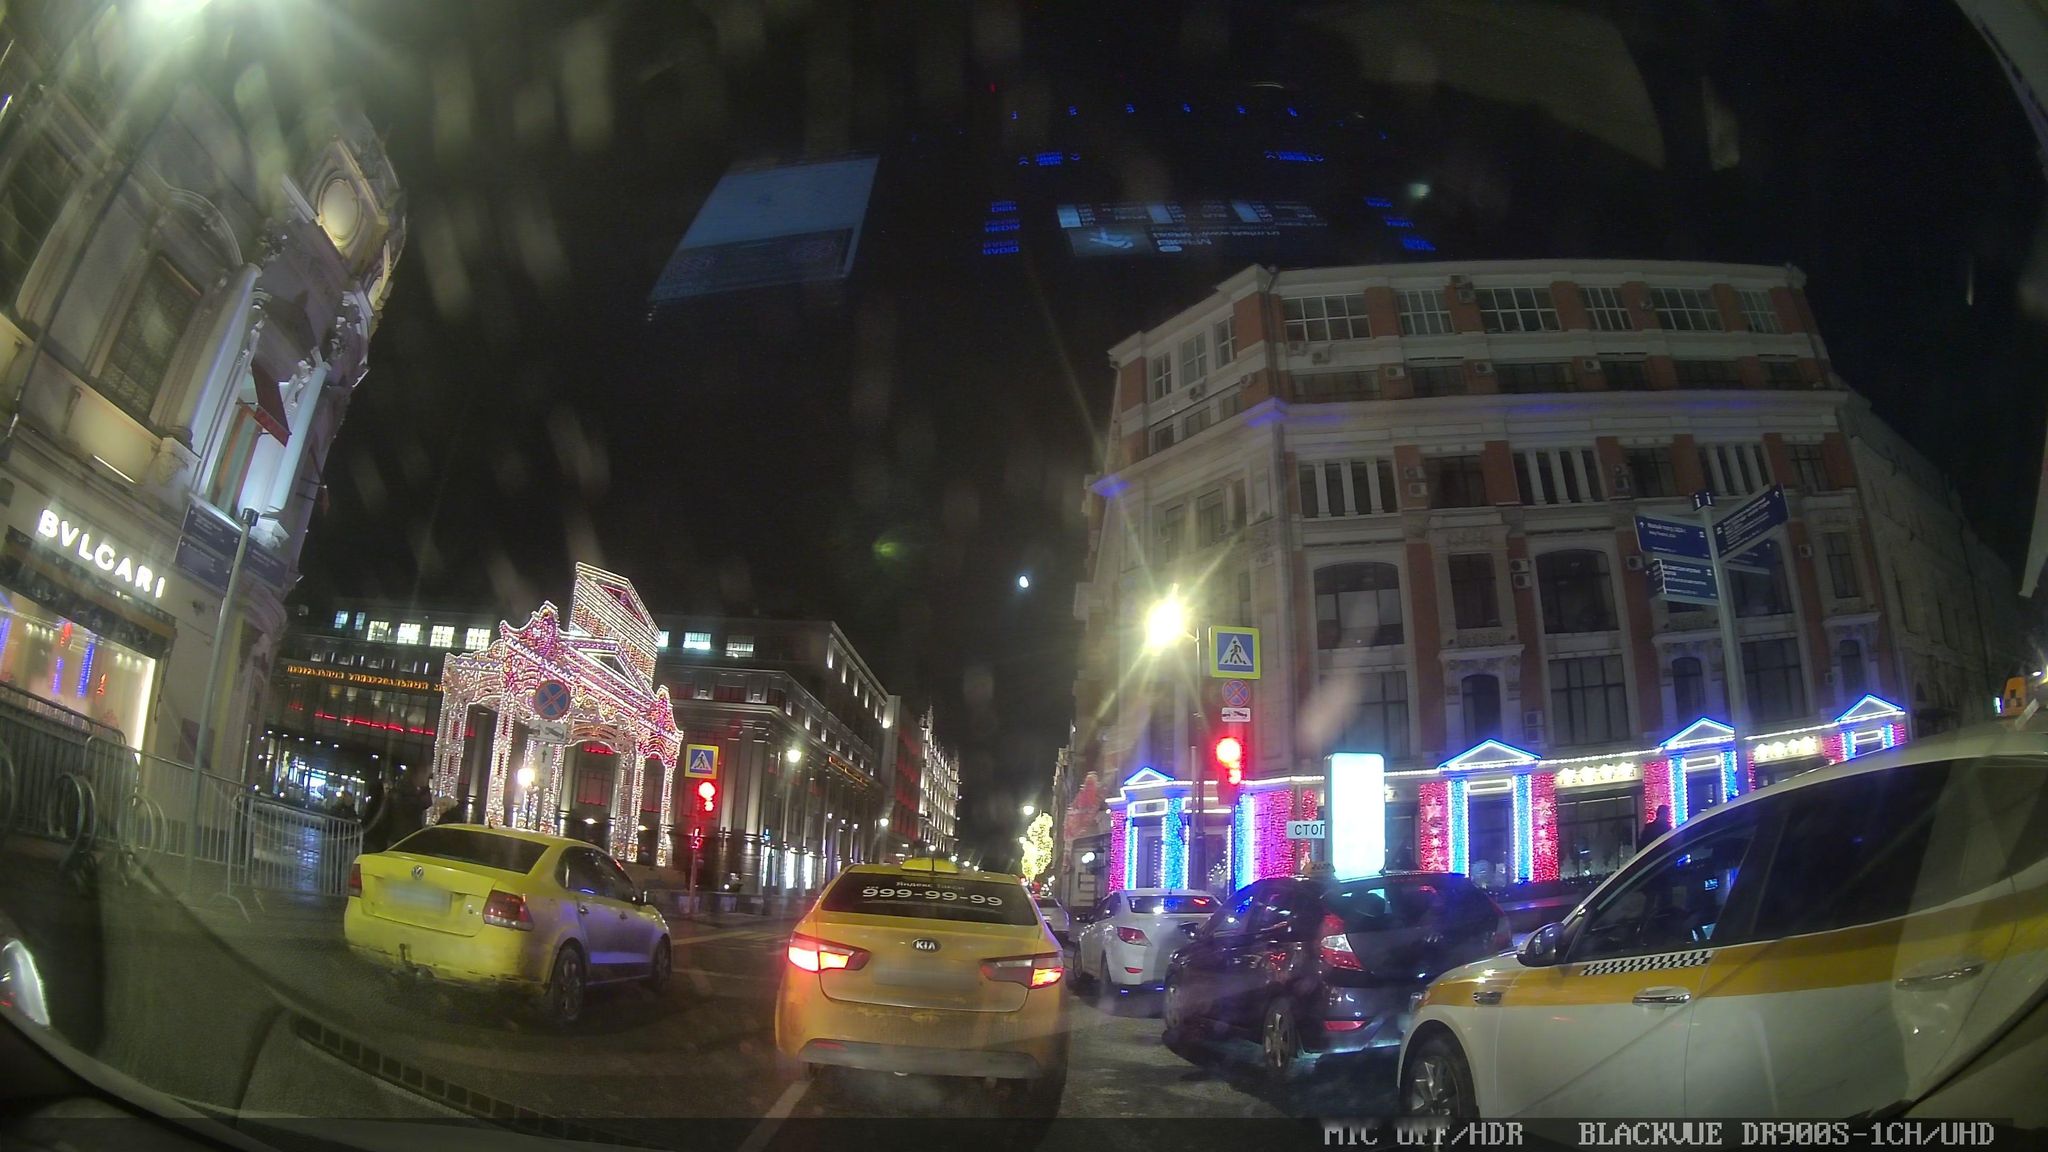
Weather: clear
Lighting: night
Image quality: slightly poor
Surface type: driving surface
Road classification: tertiary
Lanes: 4
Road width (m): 5
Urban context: urban centre
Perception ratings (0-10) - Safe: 1.7, Lively: 8.84, Beautiful: 5.97, Boring: 4.73, Depressing: 4.2, Wealthy: 2.3